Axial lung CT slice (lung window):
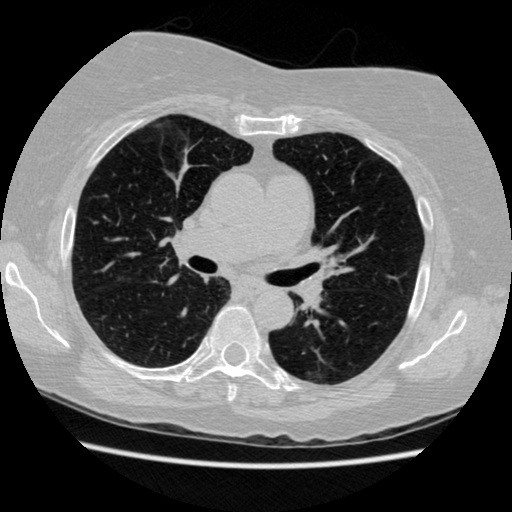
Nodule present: no